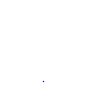
Particle: proton